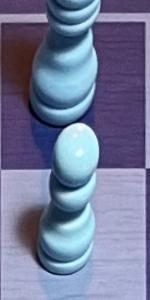
Label: Pawn_White